Question: Could you help me please to solve this problem, I'm stuck
I want to display subtitles of an embedded youtube video out of the video player box to allow the user to copy and paste it somewhere in order to easily learn from it.
I've already prepared the subtitle of that video in VTT format and it's locally saved. Now my concern is to display subtitles alongside that video, I mean each sentence spoken must be simultaneously displayed in the subtitle side.

'''
<div class="container">
<div class="row">
<div class="col-md-6">
<div class="thumbnail">
<div class="embed-responsive embed-responsive-4by3">
<iframe class="embed-responsive-item" src="<%= lugha.video %>"></iframe>
</div>
<h4 class="title" style="font-weight: bold;"><%=lugha.title%></h4>
</div>
</div>
<div class="col-md-6">
<div class="well well-lg">
<!-- Subs here -->
<div>
</div>
</div>
'''
Embedded video link
'''
var data = [
{
title: "War room",
video: "https://www.youtube.com/embed/Hk_m7HUoaUA?controls=0&amp;clip=UgkxDvl5kU8Mri2usSYI5v0W5S4zfPw_oWtG&amp;clipt=EO3BAxifswY"
}
'''
One part of the subtitles from a locally saved vtt file
'''
WEBVTT - Some title
00:01.220 --> 00:03.100
You can't have my marriage.
00:03.680 --> 00:05.510
You can't have my daughter.
00:05.760 --> 00:07.575
And you sure can't have my man.
00:08.195 --> 00:10.425
This house is under new management.
00:10.715 --> 00:13.045
And that means you are out.
'''
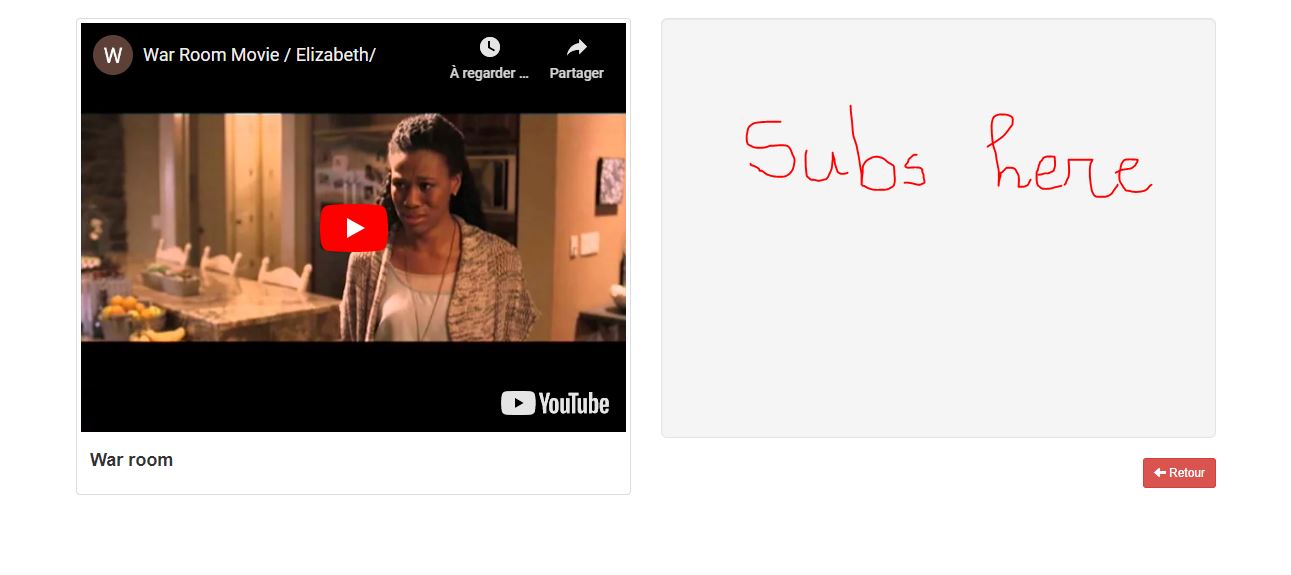
Answer: # Using the <track> element
The <URL> is the native way to provide captions etc. for media.
We can use it to parse <URL>:
'''
const trackElement = document.createElement("track");
trackElement.src = getVttUrl();
// 'track' now contains all cues
const track = trackElement.track;
function getVttUrl() {
// Some external resources are disallowed in StackOverflow snippets.
// Here I'm blobifying the VTT-file's content:
const vtt = 'WEBVTT
00:00:00.000 --> 00:00:00.999 line:80%
Hildy!
00:00:01.000 --> 00:00:01.499 line:80%
How are you?
00:00:01.500 --> 00:00:02.999 line:80%
Tell me, is the lord of the universe in?
00:00:03.000 --> 00:00:04.299 line:80%
Yes, he's in - in a bad humor
00:00:04.300 --> 00:00:06.000 line:80%
Somebody must've stolen the crown jewels
';
const vttBlob = new Blob([vtt], { type: "text/vtt" });
return URL.createObjectURL(vttBlob);
}
'''
## With the cuechange event
We can add the '<track>' element to a media element, so that it activates the correct cues accordingly.
Setting a <URL>:
'''
const video = document.querySelector("video");
const captions = document.getElementById("captions");
const trackElement = document.createElement("track");
trackElement.src = getVttUrl();
video.append(trackElement);
const track = trackElement.track;
track.mode = "hidden";
track.addEventListener("cuechange", () => {
captions.replaceChildren(...Array.from(track.activeCues).map(cue => cue.getCueAsHTML()));
});
function getVttUrl() {
const vtt = 'WEBVTT
00:00:00.000 --> 00:00:00.999 line:80%
Hildy!
00:00:01.000 --> 00:00:01.499 line:80%
How are you?
00:00:01.500 --> 00:00:02.999 line:80%
Tell me, is the lord of the universe in?
00:00:03.000 --> 00:00:04.299 line:80%
Yes, he's in - in a bad humor
00:00:04.300 --> 00:00:06.000 line:80%
Somebody must've stolen the crown jewels
';
const vttBlob = new Blob([vtt], { type: "text/vtt" });
return URL.createObjectURL(vttBlob);
}
'''
'''
<head><base href="https://interactive-examples.mdn.mozilla.net"></head>
<body>
<video controls width=320 src="/media/cc0-videos/friday.mp4"></video>
<p id="captions"></p>
</body>
'''
## With the media's timeupdate event
I also tried the video's <URL>, since their rate of fire depends on the browser's implementation:
'''
const video = document.querySelector("video");
const captions = document.getElementById("captions");
const trackElement = document.createElement("track");
trackElement.src = getVttUrl();
video.append(trackElement);
const track = trackElement.track;
track.mode = "hidden";
video.addEventListener("timeupdate", () => {
captions.replaceChildren(...Array.from(track.activeCues).map(cue => cue.getCueAsHTML()));
});
function getVttUrl() {
const vtt = 'WEBVTT
00:00:00.000 --> 00:00:00.999 line:80%
Hildy!
00:00:01.000 --> 00:00:01.499 line:80%
How are you?
00:00:01.500 --> 00:00:02.999 line:80%
Tell me, is the lord of the universe in?
00:00:03.000 --> 00:00:04.299 line:80%
Yes, he's in - in a bad humor
00:00:04.300 --> 00:00:06.000 line:80%
Somebody must've stolen the crown jewels
';
const vttBlob = new Blob([vtt], { type: "text/vtt" });
return URL.createObjectURL(vttBlob);
}
'''
'''
<head><base href="https://interactive-examples.mdn.mozilla.net"></head>
<body>
<video controls width=320 src="/media/cc0-videos/friday.mp4"></video>
<p id="captions"></p>
</body>
'''
: Keep the '<track>' element added to the media, so that <URL> is still kept live!
## With requestAnimationFrame()
Technically, using the <URL> should provide the most up-to-date captions possible, since it fires before frame:
'''
const video = document.querySelector("video");
const captions = document.getElementById("captions");
const trackElement = document.createElement("track");
trackElement.src = getVttUrl();
video.append(trackElement);
const track = trackElement.track;
track.mode = "hidden";
track.cues; // Accessing 'cues' fixes a "not iterable" error (on Chrome)
requestAnimationFrame(function captionsCallback() {
updateCaptions();
requestAnimationFrame(captionsCallback);
});
function updateCaptions() {
captions.replaceChildren(...Array.from(track.activeCues).map(cue => cue.getCueAsHTML()));
}
function getVttUrl() {
const vtt = 'WEBVTT
00:00:00.000 --> 00:00:00.999 line:80%
Hildy!
00:00:01.000 --> 00:00:01.499 line:80%
How are you?
00:00:01.500 --> 00:00:02.999 line:80%
Tell me, is the lord of the universe in?
00:00:03.000 --> 00:00:04.299 line:80%
Yes, he's in - in a bad humor
00:00:04.300 --> 00:00:06.000 line:80%
Somebody must've stolen the crown jewels
';
const vttBlob = new Blob([vtt], { type: "text/vtt" });
return URL.createObjectURL(vttBlob);
}
'''
'''
<head><base href="https://interactive-examples.mdn.mozilla.net"></head>
<body>
<video controls width=320 src="/media/cc0-videos/friday.mp4"></video>
<p id="captions"></p>
</body>
'''
We can decouple it from 'TextTrack''s 'activeCues' by implementing a custom "activeness evaluation" using <URL>. This may be "even more" live:
'''
const video = document.querySelector("video");
const captions = document.getElementById("captions");
const trackElement = document.createElement("track");
trackElement.src = getVttUrl();
video.append(trackElement);
const track = trackElement.track;
track.mode = "hidden";
track.cues; // Accessing 'cues' fixes a "not iterable" error (on Chrome)
requestAnimationFrame(function captionsCallback() {
updateCaptions();
requestAnimationFrame(captionsCallback);
});
function updateCaptions() {
const activeCues = Array.from(track.cues).filter(cue => {
// Check according to:
// https://developer.mozilla.org/en-US/docs/Web/API/WebVTT_API#cue_timings (see "Non-overlapping cue timing examples")
return cue.startTime <= video.currentTime && cue.endTime > video.currentTime;
});
captions.replaceChildren(...activeCues.map(cue => cue.getCueAsHTML()));
}
function getVttUrl() {
const vtt = 'WEBVTT
00:00:00.000 --> 00:00:00.999 line:80%
Hildy!
00:00:01.000 --> 00:00:01.499 line:80%
How are you?
00:00:01.500 --> 00:00:02.999 line:80%
Tell me, is the lord of the universe in?
00:00:03.000 --> 00:00:04.299 line:80%
Yes, he's in - in a bad humor
00:00:04.300 --> 00:00:06.000 line:80%
Somebody must've stolen the crown jewels
';
const vttBlob = new Blob([vtt], { type: "text/vtt" });
return URL.createObjectURL(vttBlob);
}
'''
'''
<head><base href="https://interactive-examples.mdn.mozilla.net"></head>
<body>
<video controls width=320 src="/media/cc0-videos/friday.mp4"></video>
<p id="captions"></p>
</body>
'''
---
# Comparing the methods
Here you can try the methods from above yourself:
'''
const video = document.querySelector("video");
const trackElement = document.createElement("track");
trackElement.src = getVttUrl();
video.append(trackElement);
const track = trackElement.track;
track.mode = "hidden";
(function captionsCuechange() {
const captions = document.getElementById("cap-cuechange");
track.addEventListener("cuechange", () => {
captions.replaceChildren(...Array.from(track.activeCues).map(cue => cue.getCueAsHTML()));
});
})();
(function captionsTimeupdate() {
const captions = document.getElementById("cap-timeupdate");
video.addEventListener("timeupdate", () => {
captions.replaceChildren(...Array.from(track.activeCues).map(cue => cue.getCueAsHTML()));
});
})();
(function captionsRequestAnimationFrame() {
const captions = document.getElementById("cap-frame");
track.cues; // Accessing 'cues' fixes a "not iterable" error (on Chrome)
requestAnimationFrame(function captionsCallback() {
updateCaptions();
requestAnimationFrame(captionsCallback);
});
function updateCaptions() {
const cuesAsHTML = Array.from(track.activeCues).map(cue => cue.getCueAsHTML());
captions.replaceChildren(...cuesAsHTML);
}
})();
(function captionsRequestAnimationFrameAndCurrentTime() {
const captions = document.getElementById("cap-frame-current");
track.cues; // Accessing 'cues' fixes a "not iterable" error (on Chrome)
requestAnimationFrame(function captionsCallback() {
updateCaptions();
requestAnimationFrame(captionsCallback);
});
function updateCaptions() {
const activeCues = Array.from(track.cues).filter(cue => {
return cue.startTime <= video.currentTime && cue.endTime > video.currentTime;
});
const cuesAsHTML = activeCues.map(cue => cue.getCueAsHTML());
captions.replaceChildren(...cuesAsHTML);
}
})();
function getVttUrl() {
const vtt = 'WEBVTT
00:00:00.000 --> 00:00:00.999 line:80%
Hildy!
00:00:01.000 --> 00:00:01.499 line:80%
How are you?
00:00:01.500 --> 00:00:02.999 line:80%
Tell me, is the lord of the universe in?
00:00:03.000 --> 00:00:04.299 line:80%
Yes, he's in - in a bad humor
00:00:04.300 --> 00:00:06.000 line:80%
Somebody must've stolen the crown jewels
';
const vttBlob = new Blob([vtt], { type: "text/vtt" });
return URL.createObjectURL(vttBlob);
}
'''
'''
.caption {min-height: 1lh}
'''
'''
<head><base href="https://interactive-examples.mdn.mozilla.net"></head>
<body>
<video controls width=320 src="/media/cc0-videos/friday.mp4"></video>
<div>
<p>On <code>cuechange</code>:</p>
<p id="cap-cuechange" class="caption"></p>
</div>
<div>
<p>On <code>timeupdate</code>:</p>
<p id="cap-timeupdate" class="caption"></p>
</div>
<div>
<p>With <code>requestAnimationFrame()</code>:</p>
<p id="cap-frame" class="caption"></p>
</div>
<div>
<p>With <code>requestAnimationFrame()</code> and <code>currentTime</code>:</p>
<p id="cap-frame-current" class="caption"></p>
</div>
</body>
'''
Also try scrubbing the timeline and see how the captions react!
: You may want to try the custom activeness check with the other events as well.